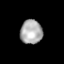
Tissue: skin
Cell type: Epithelial cells
Senescence score: 0.1955
Nuclear area (px): 515
Mean DAPI intensity: 173.592